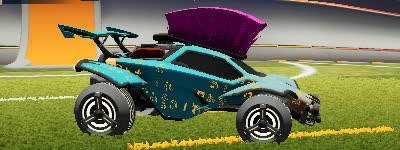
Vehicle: octane